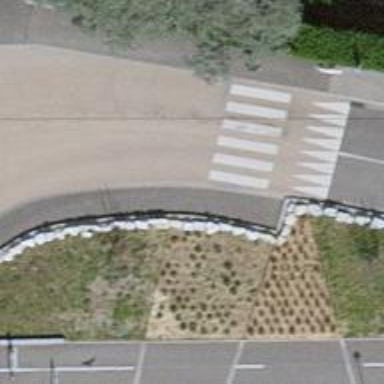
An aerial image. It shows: Uncontrolled zebra crossing on the road.